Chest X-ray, PA view. Patient: 48 years old, sex M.
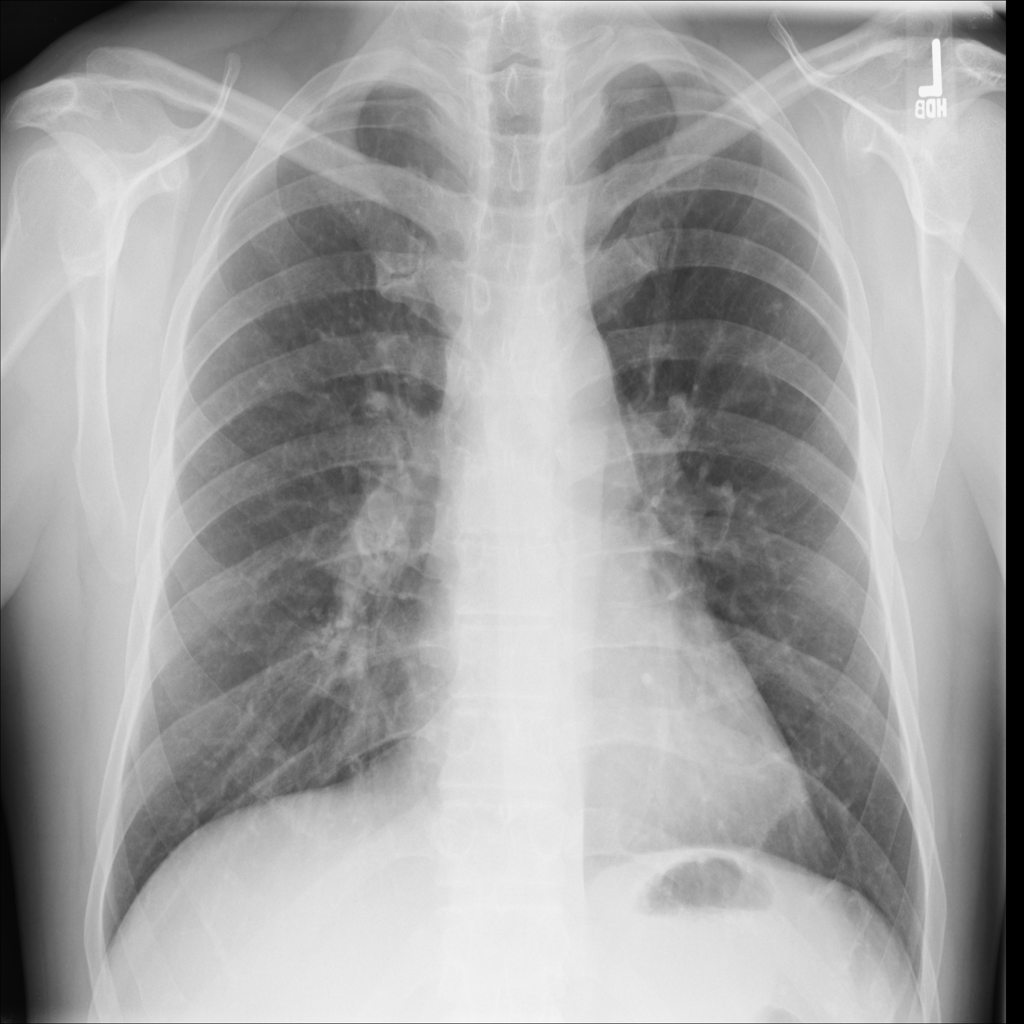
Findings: No Finding